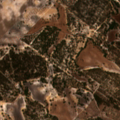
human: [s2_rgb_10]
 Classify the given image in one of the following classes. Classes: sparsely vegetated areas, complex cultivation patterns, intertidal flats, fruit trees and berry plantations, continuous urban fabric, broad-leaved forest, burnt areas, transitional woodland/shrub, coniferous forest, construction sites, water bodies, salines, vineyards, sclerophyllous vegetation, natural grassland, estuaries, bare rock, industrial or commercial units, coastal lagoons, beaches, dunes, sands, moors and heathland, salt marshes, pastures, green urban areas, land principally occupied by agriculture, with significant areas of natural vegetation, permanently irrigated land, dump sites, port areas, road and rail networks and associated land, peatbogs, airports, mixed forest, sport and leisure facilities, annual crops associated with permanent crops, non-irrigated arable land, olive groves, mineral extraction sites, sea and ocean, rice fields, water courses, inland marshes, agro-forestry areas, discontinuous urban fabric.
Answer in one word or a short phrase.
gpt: permanently irrigated land, agro-forestry areas, coniferous forest, mixed forest